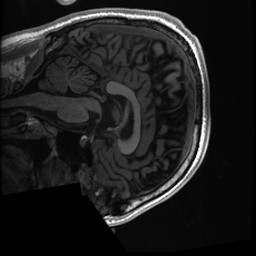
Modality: T1w
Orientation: sagittal
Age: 22
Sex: male